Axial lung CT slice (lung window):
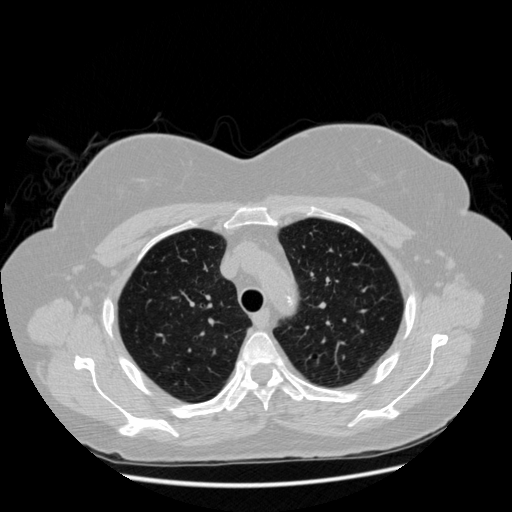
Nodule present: no